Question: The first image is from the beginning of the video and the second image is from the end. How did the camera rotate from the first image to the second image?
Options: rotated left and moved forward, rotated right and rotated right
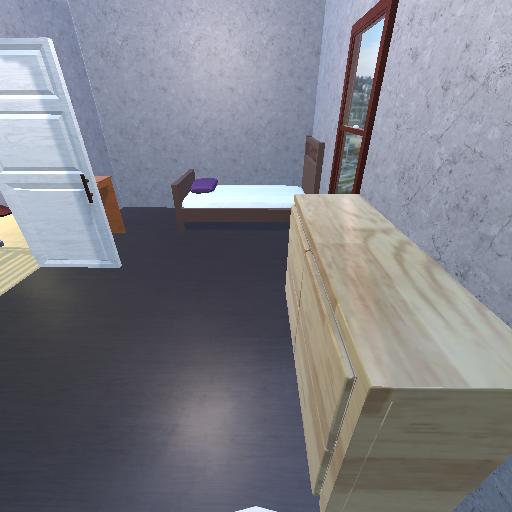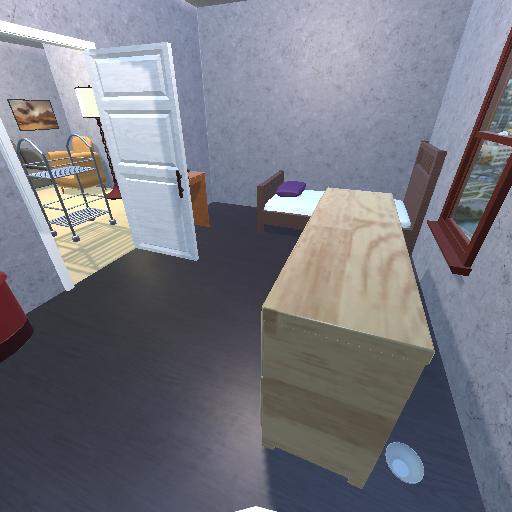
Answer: rotated left and moved forward